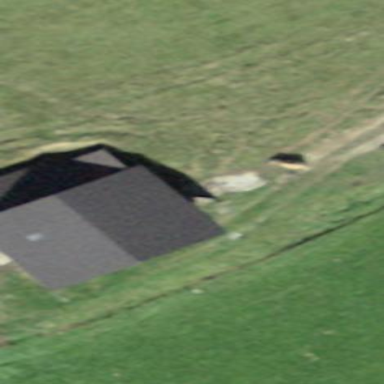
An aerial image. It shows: Cabin.